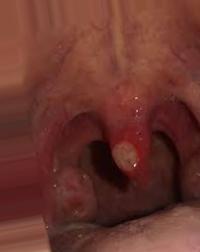
Condition: Mouth Ulcer